Question: I want to add some custom text area to add admin comment for orders that added by front end. and i want to save it to order table from ajax. I'm trying to create custom module but it wasn't successful.
I changed the admin template file to add that (Urgent Comment, Is
Urgent fields) but I couldn't to save it using ajax.

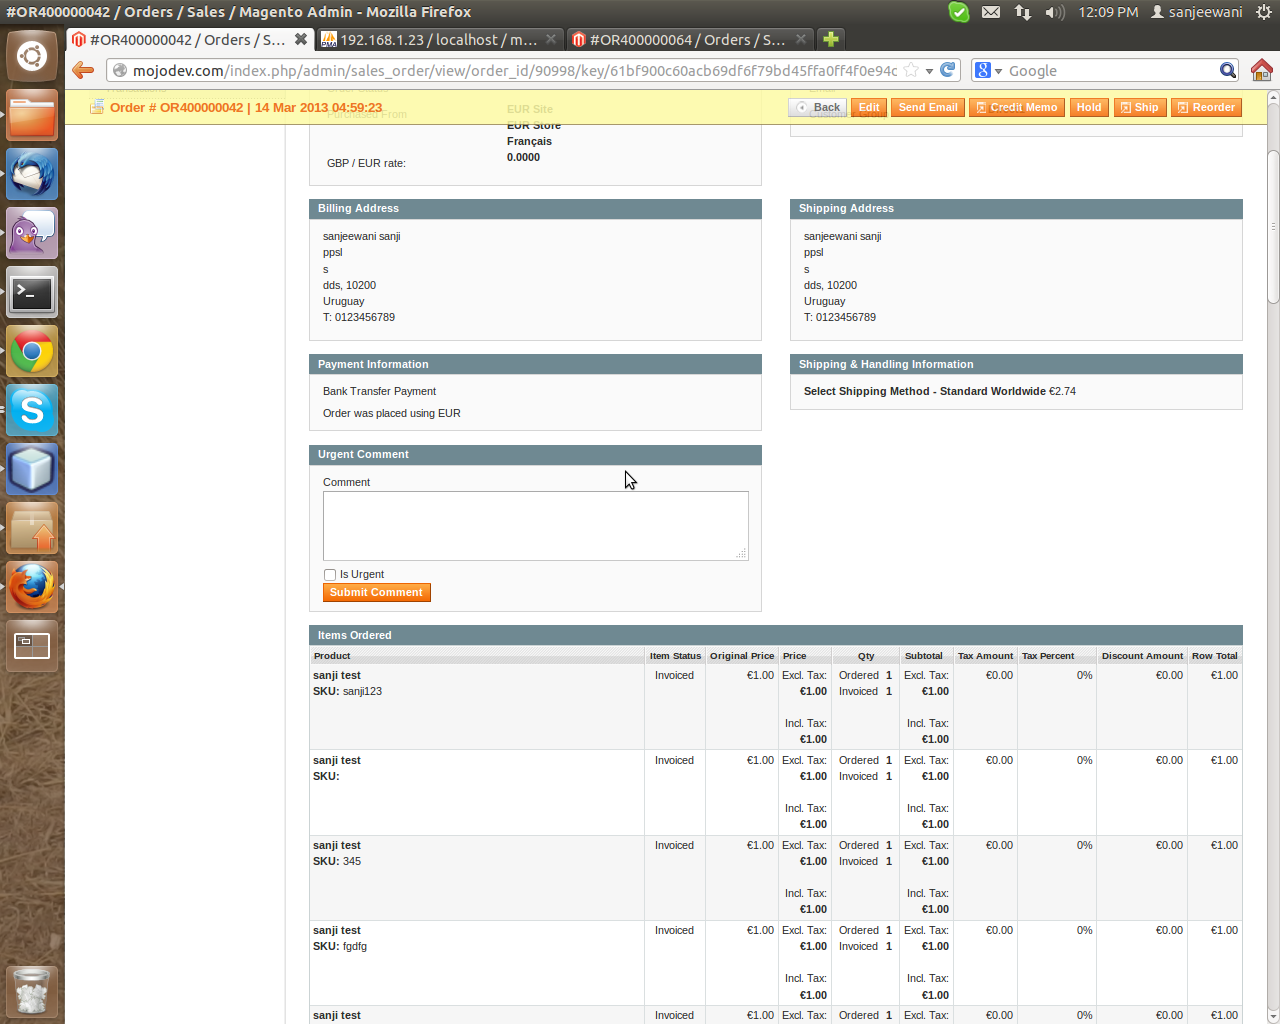
Answer: finally i did it from changing the core files.
i added below code to info.phtml file
'''
<form id="cus_com" >
<div class="entry-edit">
<div class="entry-edit-head">
<h4 class="icon-head head-payment-method"><?php echo Mage::helper('sales')->__('Urgent Comment') ?></h4>
</div>
<fieldset>
<span class="field-row">
<label class="normal" for="urgent_comment"><?php echo Mage::helper('sales')->__('User Note') ?></label>
<textarea name="urgentComment" rows="3" cols="5" style="height:6em; width:99%;" id="urgentComment" >
<?php echo $_order->getUserNote(); ?>
</textarea>
</span>
<input name="isUrgent" type="checkbox" id="isUrgent" value="<?php if ($_order->getUserNote() == 1) {
echo 'yes';
} ?>" />
<label> <?php echo Mage::helper('sales')->__('Is Urgent') ?></label><br />
<button type="button" align="right" title="<?php echo "Submit Comment" ?>" id="bb" onClick="handlerFunction()" ><span><span><?php echo "Submit Comment" ?></span></span></button>
<script type="text/javascript">
function handlerFunction(){
var params = {};
//var shipping = $('shipping-fields').serialize(true);
// params['shipping'] = Object.toJSON(shipping);
params['order_id'] = <?php echo $_order->getId() ?>;
params['urgentComment'] = $('urgentComment').value;
var n = $('isUrgent').value;
if(n=='yes'){
params['isUrgent']=1;
}else{
params['isUrgent']=0;
}
new Ajax.Request('<?php echo Mage::getModel('adminhtml/url')->getUrl('orderedit/order/saveCommnet') ?>', {
method: 'post',
parameters: params,
onSuccess: function(transport) {
$('urgentComment').innerHTML = transport.responseText;
}
});
}
</script>
</fieldset>
</div>
</form>
'''
and i added this to order controller public function saveCommnetAction(){
'''
$order = $this->_initOrder();
$comment= $this->getRequest()->getPost('urgentComment');
$is_urgent = $this->getRequest()->getPost('isUrgent');
$order->setUserNote($comment)
->setIsUrgent($is_urgent);
$order->save();
}
'''
its working. thanks